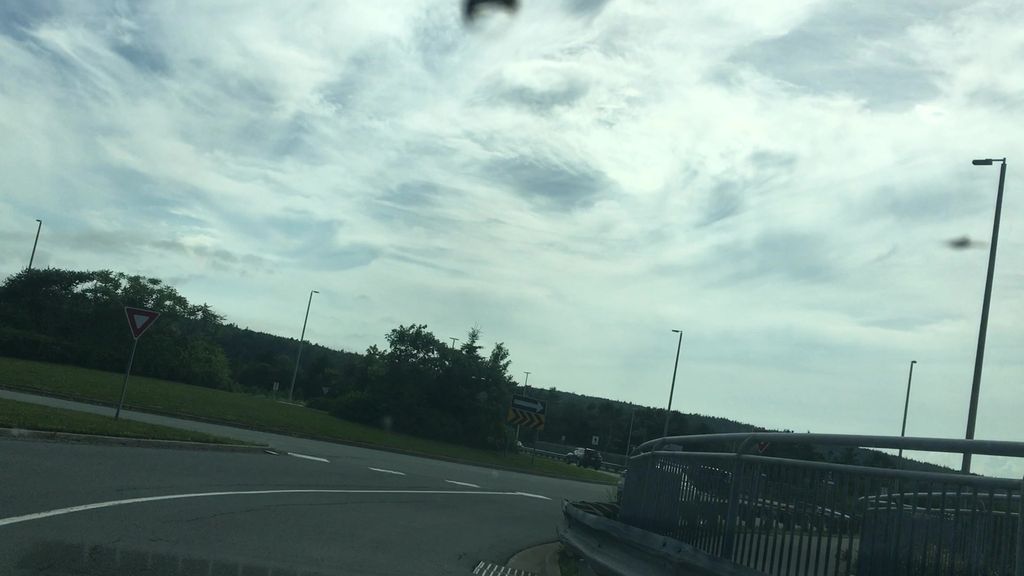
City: halifax